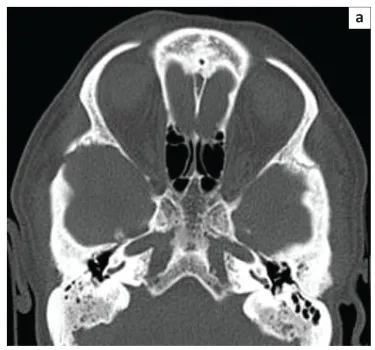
Axial-computed tomography section at the level of skull base. Shows under-pneumatised mastoids, non-pneumatised sphenoid sinuses.
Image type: radiology (ct)